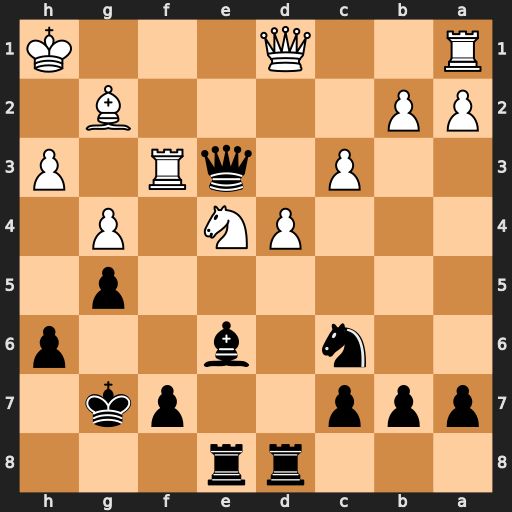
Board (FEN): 3rr3/ppp2pk1/2n1b2p/6p1/3PN1P1/2P1qR1P/PP4B1/R2Q3K
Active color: b
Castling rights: -
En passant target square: -
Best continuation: Qxe4 Rxf7+ Bxf7 Bxe4 Rxe4